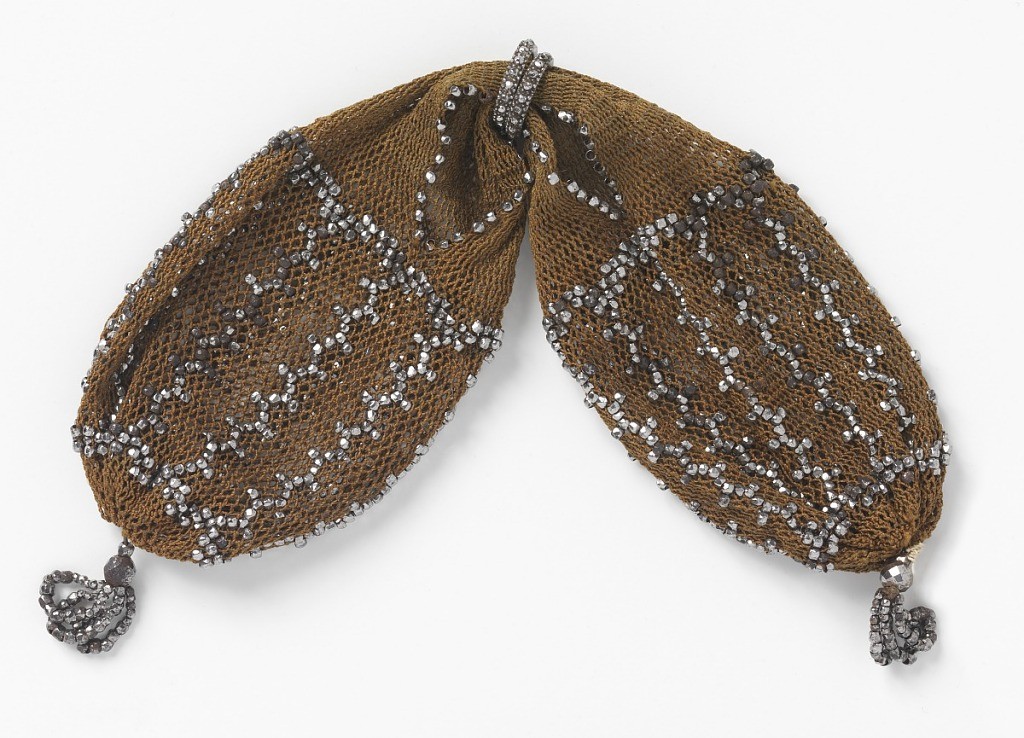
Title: Miser's purse
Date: early 19th century
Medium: silk, steel Technique: beaded crochet
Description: Light brown crocheted silk ornamented with cut steel beads in simple pattern of connected rectangles. Very small cut steel rings control side opening; small bead tassels at either end.